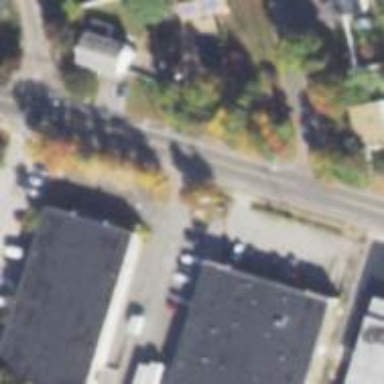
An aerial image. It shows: Unmarked road crossing.